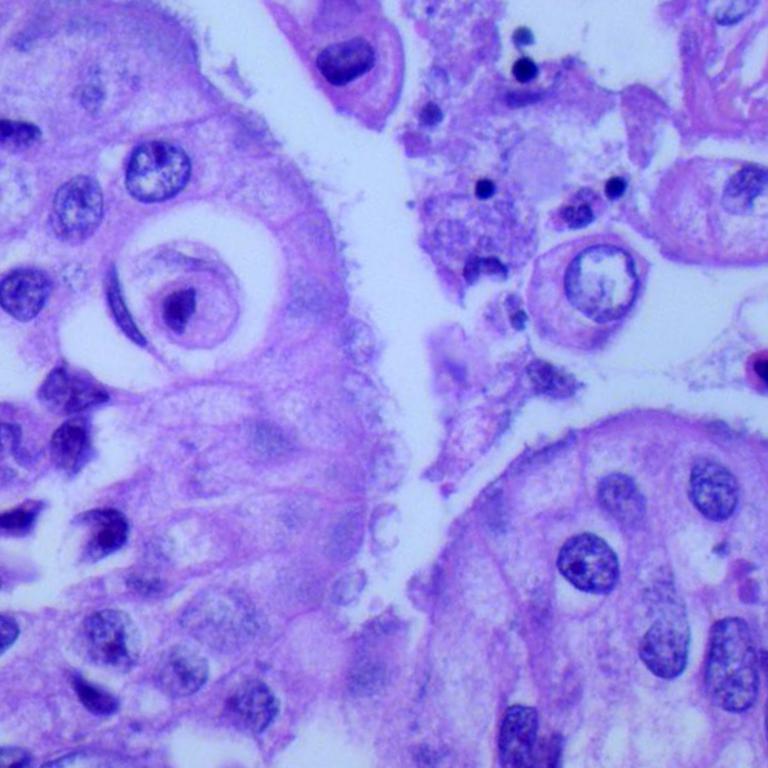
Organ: lung
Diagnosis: adenocarcinomas